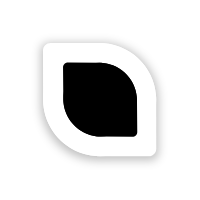
Cursor type: resize_se
OS/theme: linux-google-cursor
Variant: black